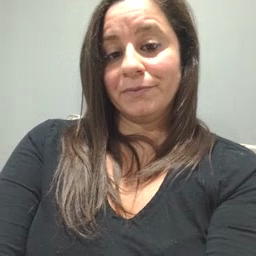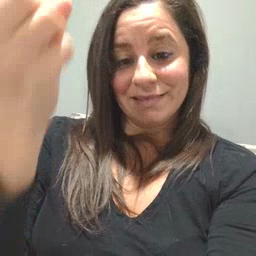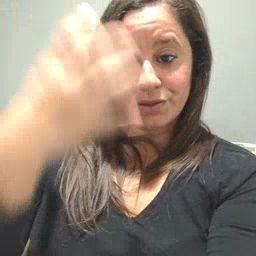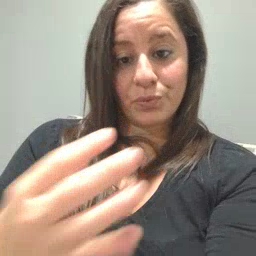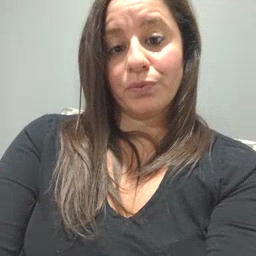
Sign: shower